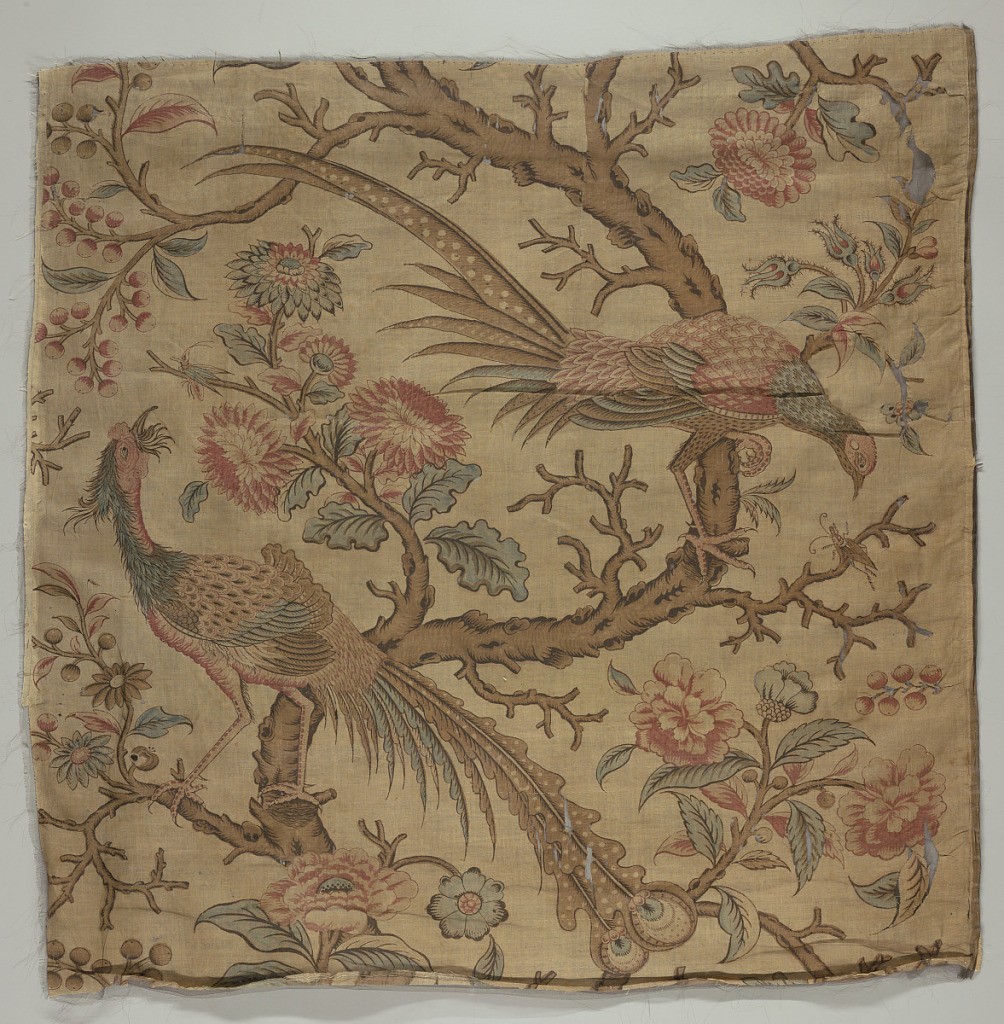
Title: Textile
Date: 1700–1750
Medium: cotton Technique: relief printed
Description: Printed panel in red, blue, yellow, green (blue with yellow) and shades of brown showing a large, curving tree trunk with two perching long-tailed birds. The one above leans down to pluck a grasshopper from a lower branch. The one below reaches up toward another grasshopper. Various flowers and fruits spring from branches.